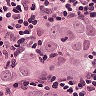
Metastatic tissue present: yes